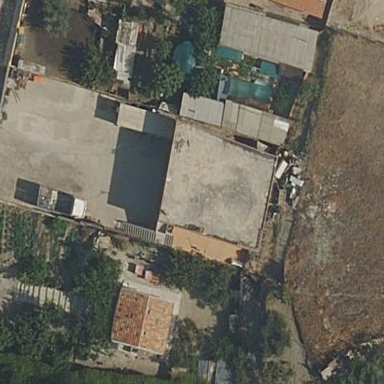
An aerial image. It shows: Residential building.